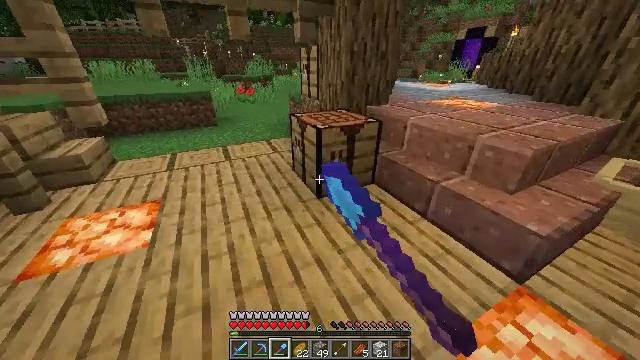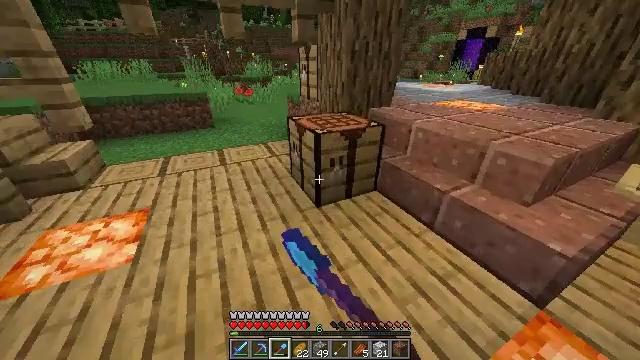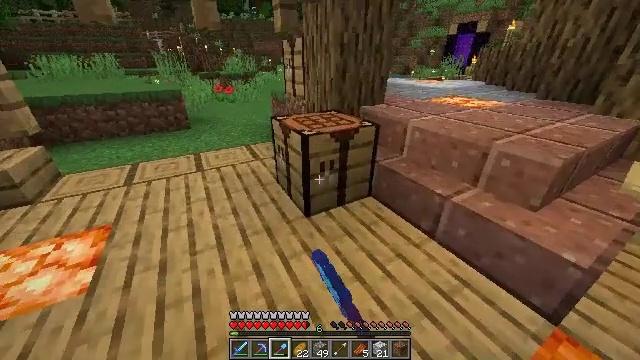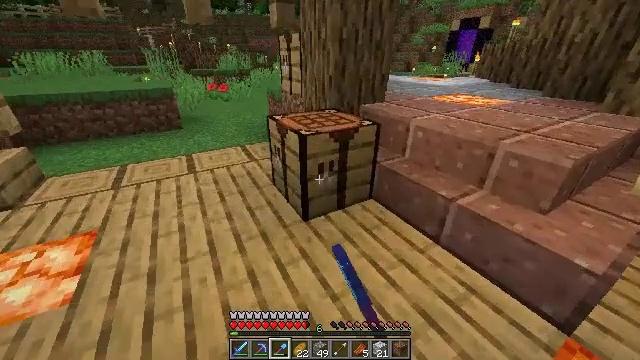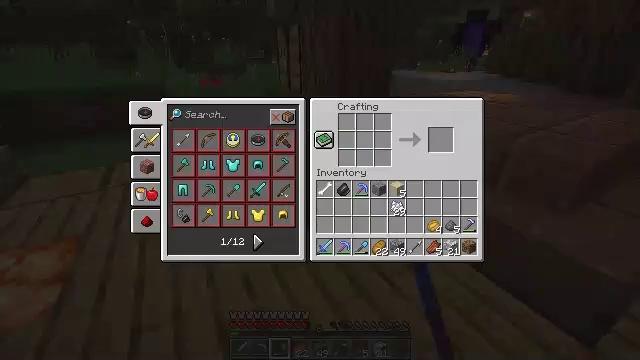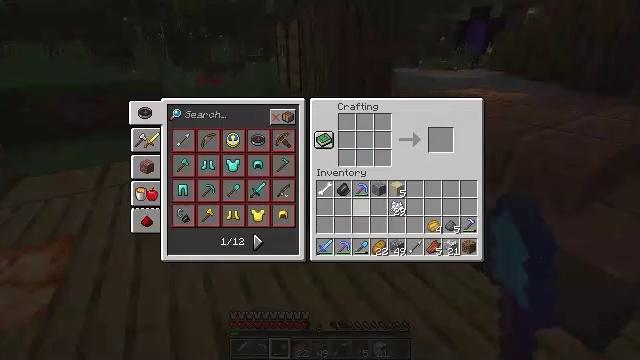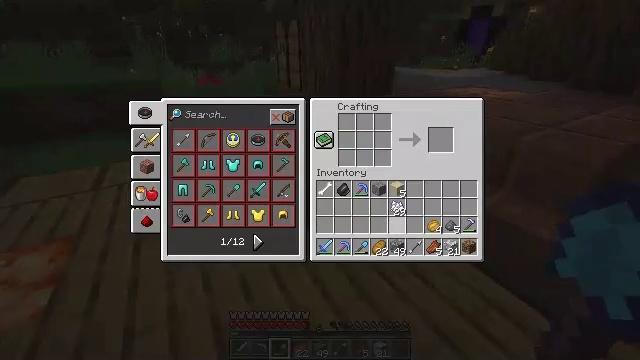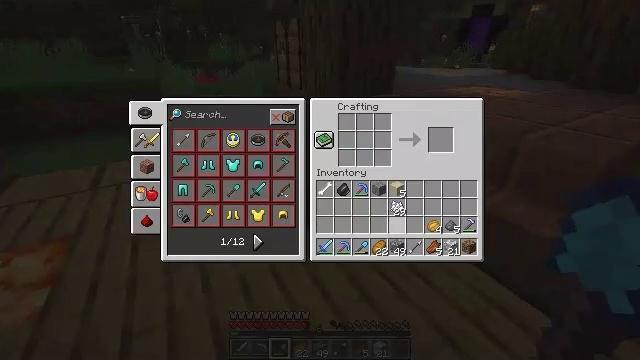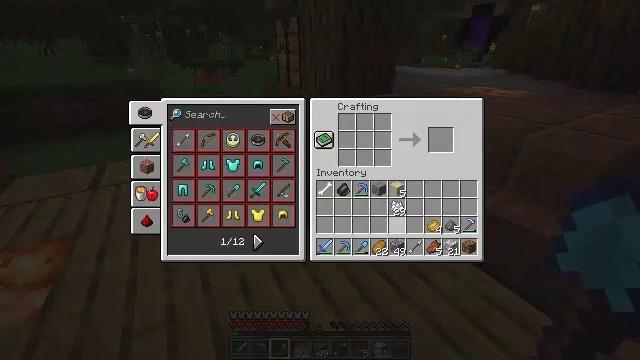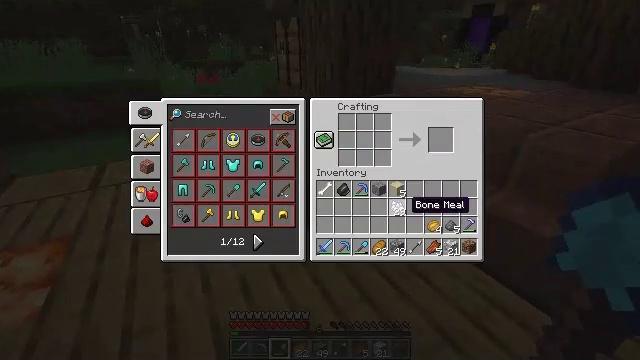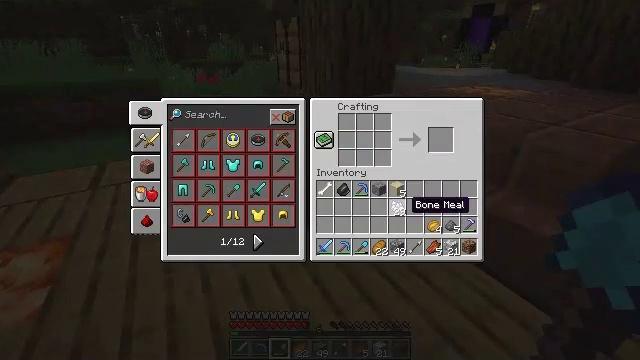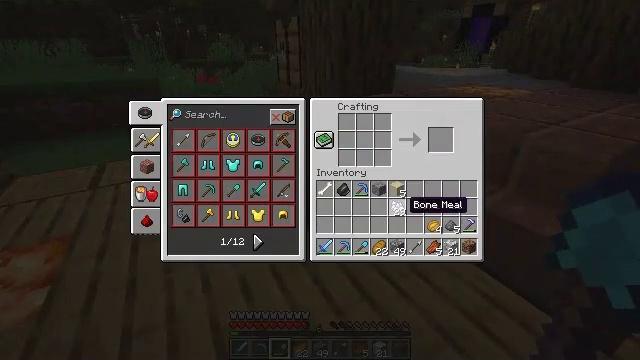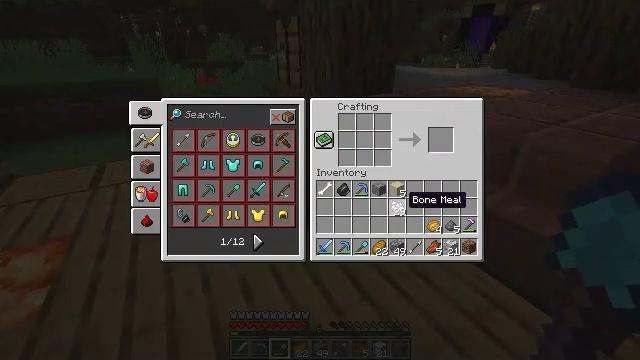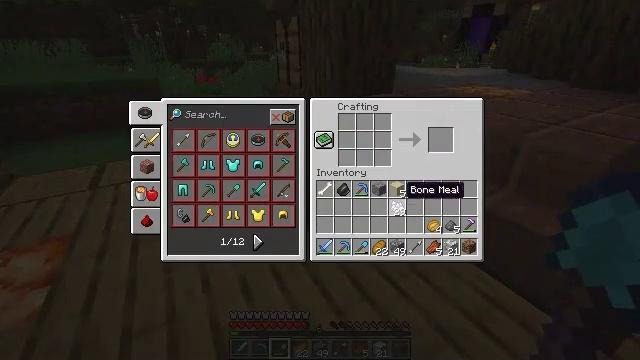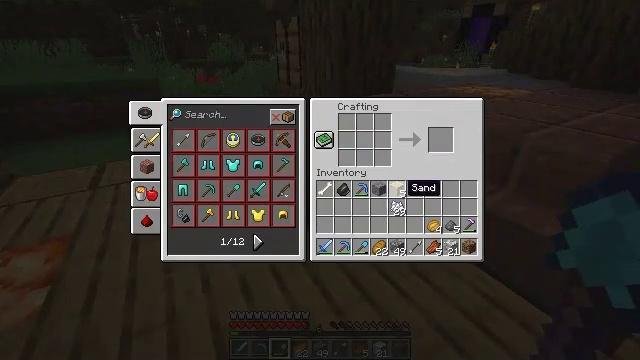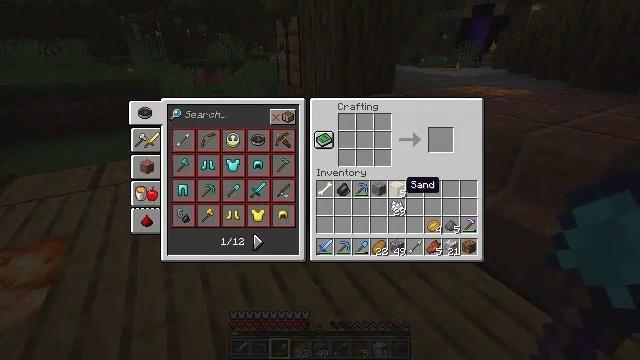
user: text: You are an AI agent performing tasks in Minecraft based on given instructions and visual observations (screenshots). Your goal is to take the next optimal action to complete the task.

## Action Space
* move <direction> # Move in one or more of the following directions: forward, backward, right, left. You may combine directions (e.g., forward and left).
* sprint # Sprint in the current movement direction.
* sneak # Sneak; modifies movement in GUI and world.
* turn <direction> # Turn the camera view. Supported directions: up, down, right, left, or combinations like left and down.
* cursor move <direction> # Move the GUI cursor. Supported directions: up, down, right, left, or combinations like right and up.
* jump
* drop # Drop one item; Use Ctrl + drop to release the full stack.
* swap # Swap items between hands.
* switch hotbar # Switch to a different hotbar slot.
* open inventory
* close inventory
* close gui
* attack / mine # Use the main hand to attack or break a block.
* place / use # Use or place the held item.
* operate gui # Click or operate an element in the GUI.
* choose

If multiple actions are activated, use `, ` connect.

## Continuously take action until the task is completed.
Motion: motion action
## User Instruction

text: Interact with the crafting table to make TNT.
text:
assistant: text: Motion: no_op
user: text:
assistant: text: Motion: turn right
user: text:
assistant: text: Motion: no_op
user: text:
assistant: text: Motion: cursor move right, open gui
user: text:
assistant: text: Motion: cursor move right and down
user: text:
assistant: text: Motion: cursor move right and down
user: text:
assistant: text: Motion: no_op
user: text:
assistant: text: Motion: no_op
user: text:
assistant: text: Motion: cursor move up
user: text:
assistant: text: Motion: no_op
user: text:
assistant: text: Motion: no_op
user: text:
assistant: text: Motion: no_op
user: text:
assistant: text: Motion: cursor move up
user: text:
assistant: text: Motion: no_op
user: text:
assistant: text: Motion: no_op
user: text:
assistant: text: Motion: no_op
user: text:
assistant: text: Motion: operate gui
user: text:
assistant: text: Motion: operate gui
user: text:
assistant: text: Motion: cursor move left and up, operate gui
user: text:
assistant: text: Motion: cursor move left and up
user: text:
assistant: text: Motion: cursor move up
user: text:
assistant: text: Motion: cursor move up
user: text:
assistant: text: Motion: no_op
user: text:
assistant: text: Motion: no_op
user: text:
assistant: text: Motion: no_op
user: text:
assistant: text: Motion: no_op
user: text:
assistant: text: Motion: cursor move up
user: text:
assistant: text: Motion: no_op
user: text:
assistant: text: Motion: choose
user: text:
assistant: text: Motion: choose